Question: I just inherited a project implemented in JSF. I have the following code which looks fine in Chrome, but Firefox renders the borders on the "empty" list items:
'''
<ul>
<li><a href="/home">Home</li>
<li>
<s:link view="/signup.xhtml" rendered="#{someCondition}">Sign Up</s:link>
</li>
<!-- etc... -->
</ul>
'''
Which ends up looking like:

Is there a JSF tag to conditionally render the '<li>' ?
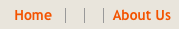
Answer: No 'li' is vanilla html, not a jsf component.
You can it by putting a '<h:panelGroup />' around the 'li' element and setting the 'rendered' property on it.
ie.
'''
<h:panelGroup rendered="#{someCondition}">
<li>
<s:link view="/signup.xhtml">Sign Up</s:link>
</li>
</h:panelGroup>
'''
Another option is to use '<f:verbatim rendered="#{someCondition}" >', but keep in mind that it has been deprecated in JSF 2.0.